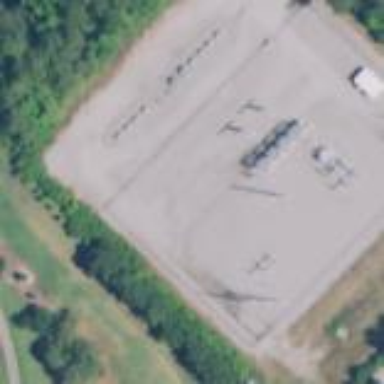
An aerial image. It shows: There is distribution substation enclosed by fence.